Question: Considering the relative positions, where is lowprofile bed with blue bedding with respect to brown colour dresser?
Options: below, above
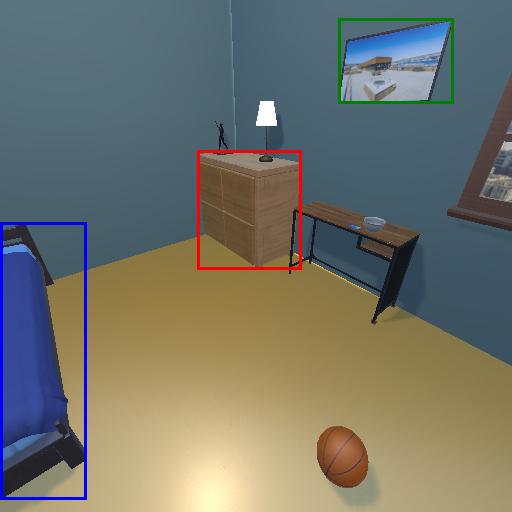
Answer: below